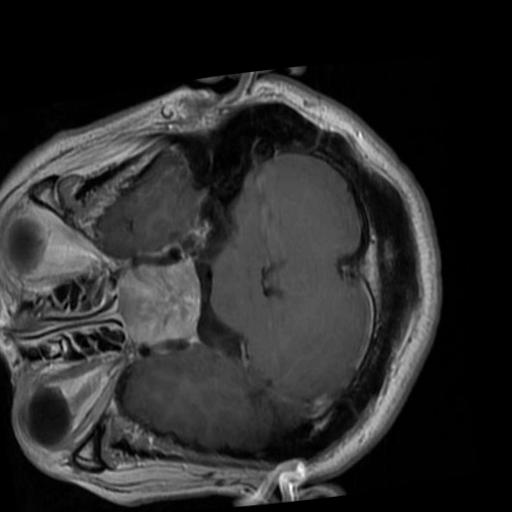
Label: brain_tumor